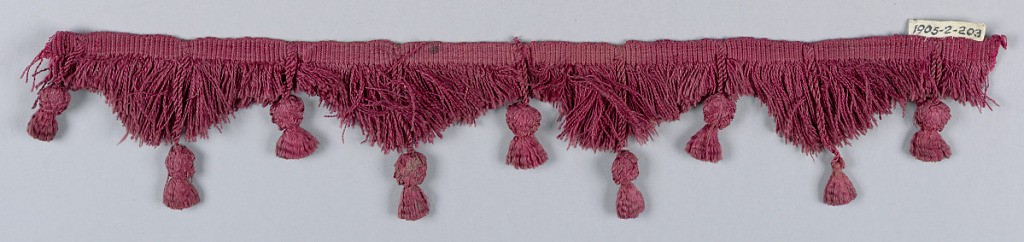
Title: Fringe
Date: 17th century
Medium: silk, metallic thread (gold strips on silk core) Technique: plain weave
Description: Fringe of red and gold threads with a heading and skirt threads cut into points; tufts hanging on red loops between points and at center of each.